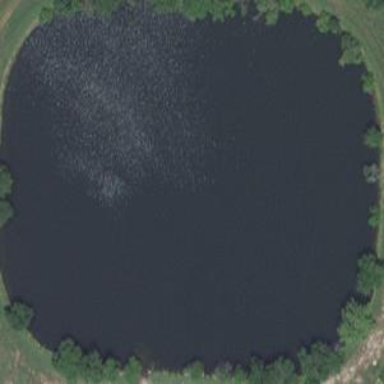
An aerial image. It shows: Reservoir of natural water.